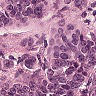
Metastatic tissue present: yes